Question: Using C, I am trying to create an Access 2007 database file using ODBC by way of the <URL> function.
'''
char szDriverName[] = "Microsoft Access Driver (*.mdb, *.accdb)";
char szAttr[] = "CREATE_DB=c:ccess2007.accdb";
SQLConfigDataSource(NULL, ODBC_ADD_DSN, szDriverName, szAttr);
'''
I want the file extension of the new database to be .accdb but when I run the code above, I always get c:ccess2007.accdb.mdb. I can specify 12.x (accdb) or 4.x (mdb) from ODBC Admin as in the image below, but how do I do it via ODBC API?

I am able to create the User DSN, however I feel that it is also in the wrong format as I have not tested it.
How do I define the Format Version using ODBC/Access API?
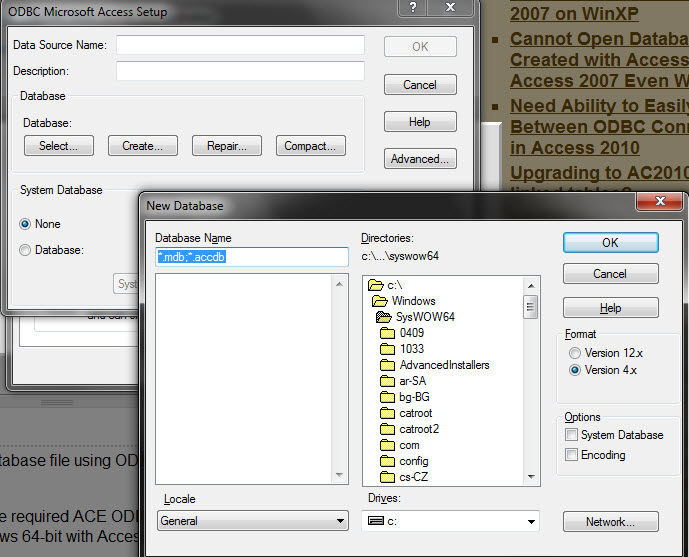
Answer: Use CREATE_DBV12:
'''
char szDriverName[] = "Microsoft Access Driver (*.mdb, *.accdb)";
char szAttr[] = "CREATE_DBV12=c:ccess2007.accdb";
SQLConfigDataSource(NULL, ODBC_ADD_DSN, szDriverName, szAttr);
'''